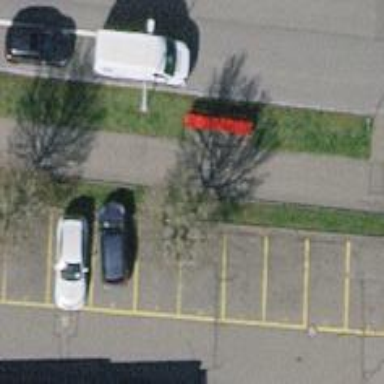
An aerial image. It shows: Red bench.